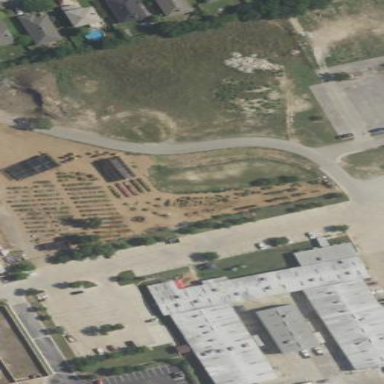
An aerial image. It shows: Garden center.